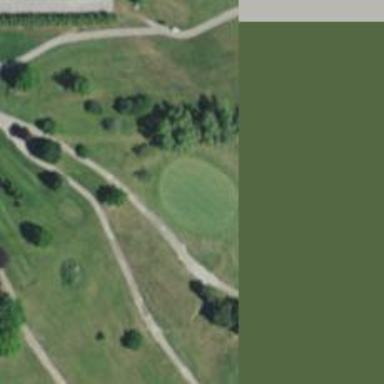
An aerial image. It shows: Golf hole.